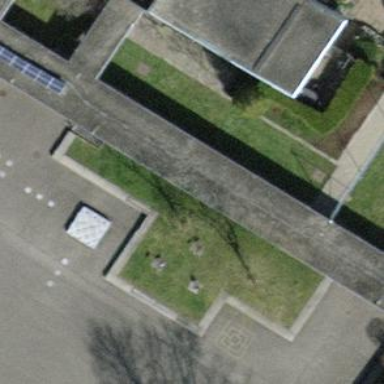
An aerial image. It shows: View of roof of building.